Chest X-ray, PA view. Patient: 21 years old, sex M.
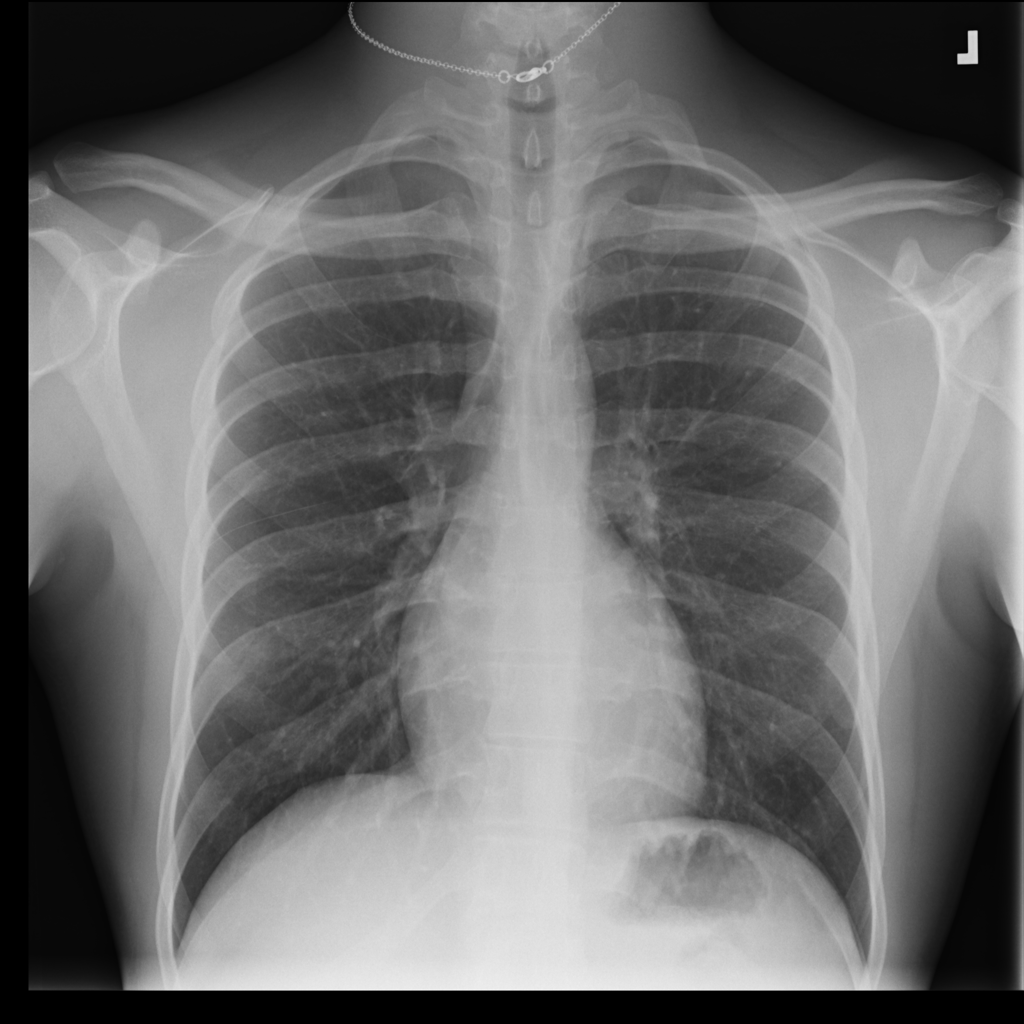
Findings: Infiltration